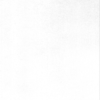
Label: dusty